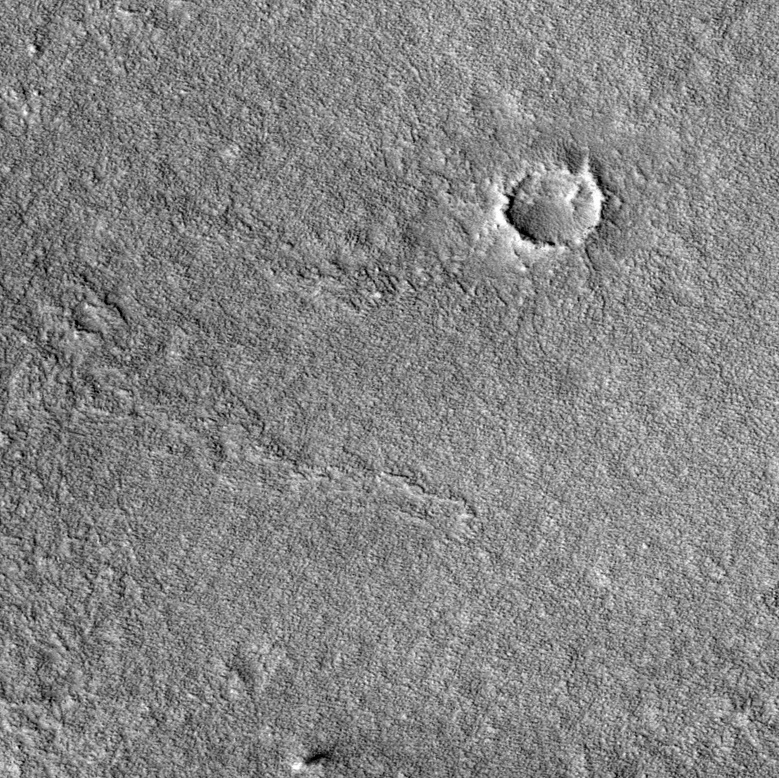
Label: dustdevil